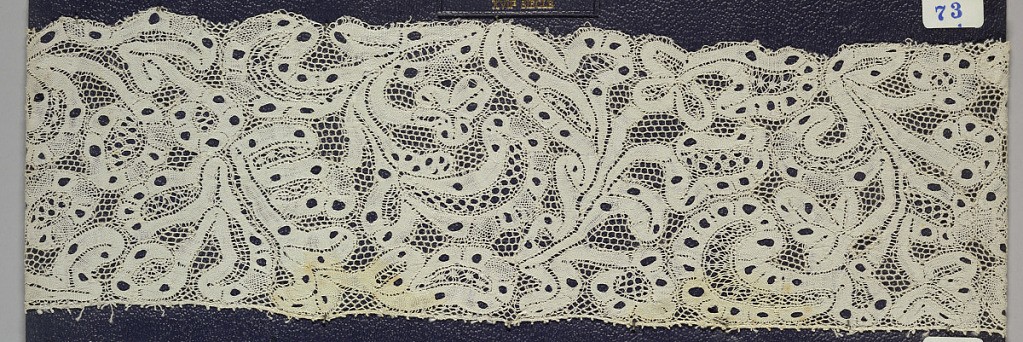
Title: Border
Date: early 18th century
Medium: Technique: bobbin lace
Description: Bobbin lace border, scrolling leaves; early 18th century, Bruges.